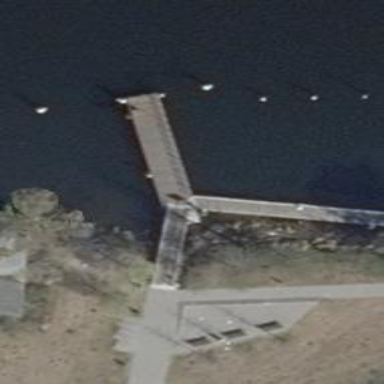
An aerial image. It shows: Man-made pier.